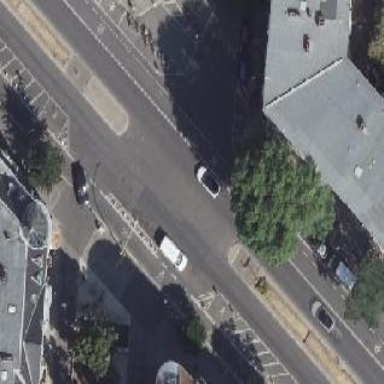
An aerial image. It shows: Asphalt road with lane markings at junction.